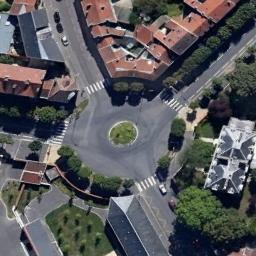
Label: roundabout